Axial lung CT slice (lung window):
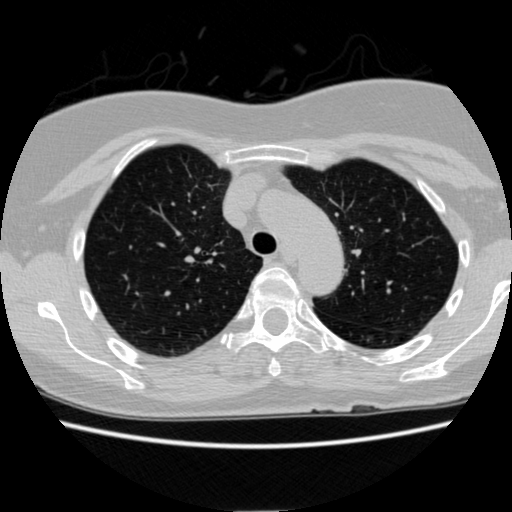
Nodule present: no